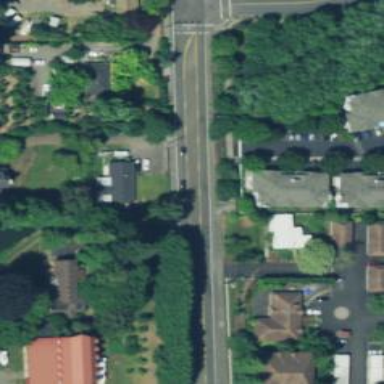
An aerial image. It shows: Unmarked crossing on the road.